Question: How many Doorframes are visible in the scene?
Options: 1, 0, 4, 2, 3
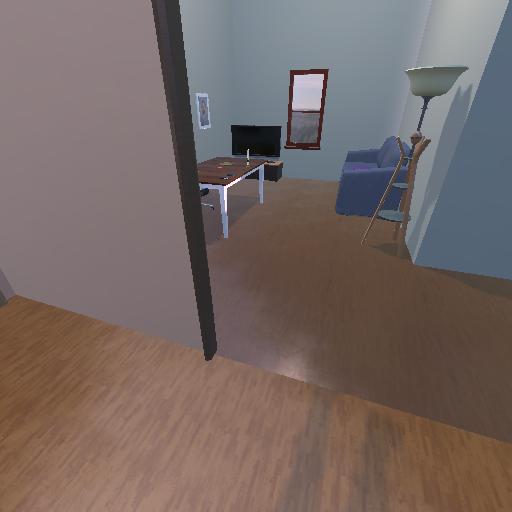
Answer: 1